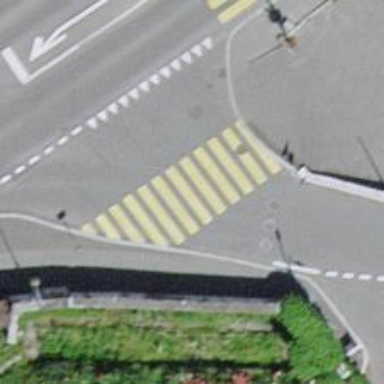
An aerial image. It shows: Zebra crossing at uncontrolled and marked intersection.